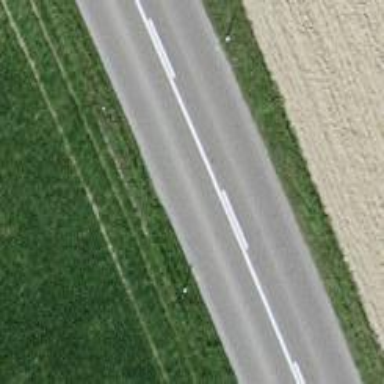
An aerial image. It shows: Secondary road with asphalt surface.